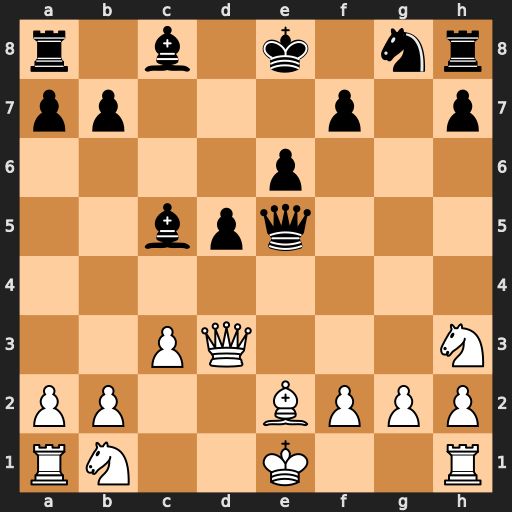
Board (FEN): r1b1k1nr/pp3p1p/4p3/2bpq3/8/2PQ3N/PP2BPPP/RN2K2R
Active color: w
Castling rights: KQkq
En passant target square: -
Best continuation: Qb5+ Bd7 Qxc5